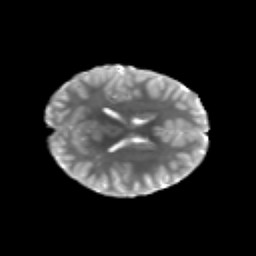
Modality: T2w
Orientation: axial
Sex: male
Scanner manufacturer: siemens
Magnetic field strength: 3 T
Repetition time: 5 s
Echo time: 0.071 s